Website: bh-photo
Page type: address-validator
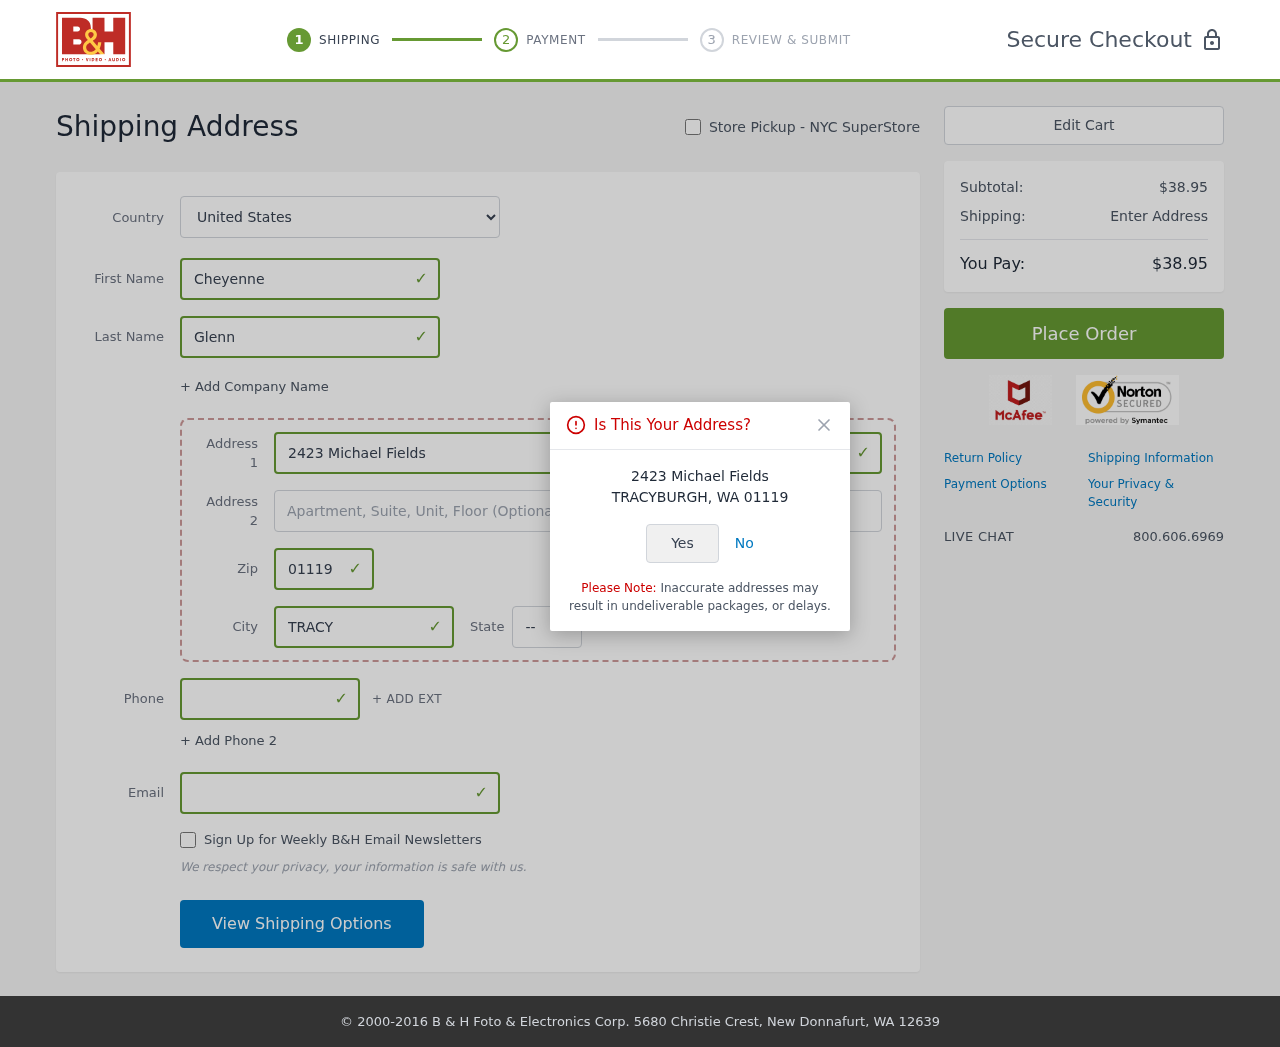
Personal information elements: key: PII_CITY
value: Tracyburgh
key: PII_COUNTRY
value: United States
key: PII_EMAIL
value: cheyenne_glenn@hotmail.com
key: PII_FIRSTNAME
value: Cheyenne
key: PII_LASTNAME
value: Glenn
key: PII_PHONE
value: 9333587332
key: PII_POSTCODE
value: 01119
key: PII_STATE_ABBR
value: WA
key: PII_STREET
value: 2423 Michael Fields
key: PII_CITY_CONFIRM
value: TRACYBURGH
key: PII_POSTCODE_FULL
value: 01119
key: PII_POSTCODE_NUMERIC
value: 1119
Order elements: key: ORDER_SUBTOTAL
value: $38.95
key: ORDER_TOTAL
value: $38.95